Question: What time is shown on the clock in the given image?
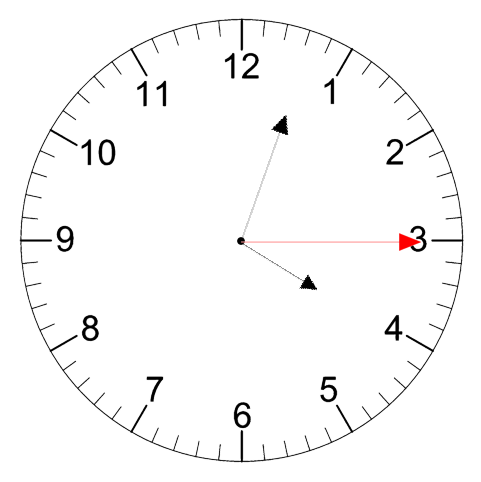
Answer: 04:03:15